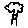
Label: tree